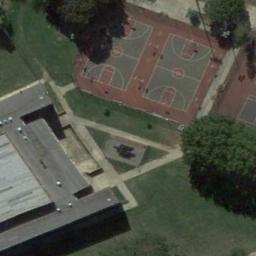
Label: basketball_court